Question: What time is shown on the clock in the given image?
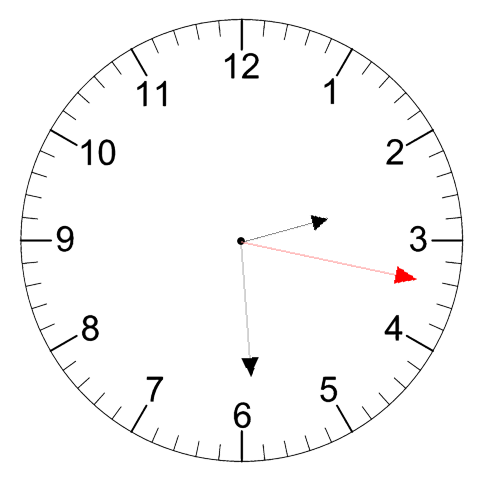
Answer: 02:29:17